Question: So I thought with all the questions here on StackOverflow on this topic, I wouldn't need to ask this question. Well, none of the answers worked for me.
Basically, I am trying to call '-didSelectRowAtIndexPath:' manually when the user presses a button:
'''
NSIndexPath *indexPath = [NSIndexPath indexPathForRow:0 inSection:0];
[self tableView:[viewControllers objectAtIndex:1] didSelectRowAtIndexPath:indexPath];
'''
where 'viewControllers' is an array of 'UITableView's, fully initialized and everything.
But when I run the code, I get it erroring here:
'''
-(void)tableView:(UITableView *)tableView didSelectRowAtIndexPath:(NSIndexPath *)indexPath {
currentUnit = [tableView cellForRowAtIndexPath:indexPath]; //on this line
[self prepareSecondPageController: [currentUnit.textLabel text]];
[unit2 setText:[NSString stringWithFormat:@"Unit Two: %@", currentCompatCategory]];
}
'''
and the console reads:
> -[UITableViewController cellForRowAtIndexPath:]: unrecognized selector sent to instance 0xc177640
(0xc177640 is the 'tableView')
I don't know if this will help, but this is what my 'indexPath' looks like in the debugger:

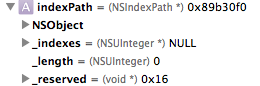
Answer: It looks that in array there are TableViewControllers not TableViews. This is causing the error as TVC doesn't have method 'cellForRowAtIndexPath:'.